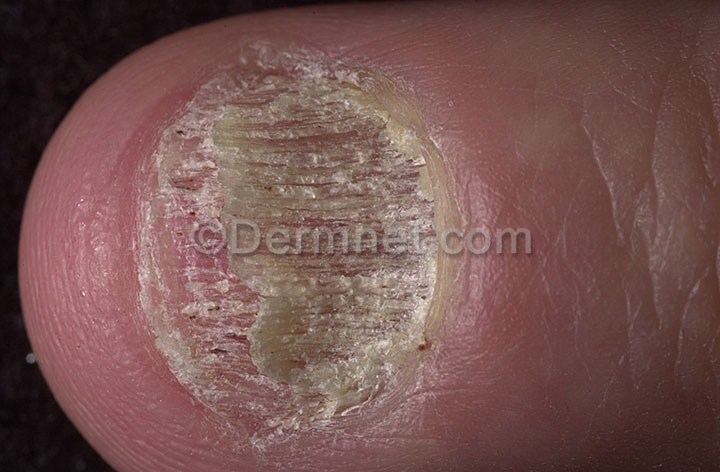
Disease: Nail Fungus and other Nail Disease